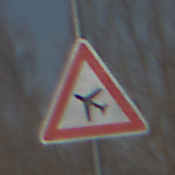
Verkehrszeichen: FlugbetriebRechts
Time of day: MorningAfternoon
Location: Outdoor (Suburban)
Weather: PartlyCloudy
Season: NotSpecified
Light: Natural